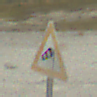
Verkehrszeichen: SeitenwindVonRechts
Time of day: MorningAfternoon
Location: Outdoor (Beach)
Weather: PartlyCloudy
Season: NotSpecified
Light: Natural